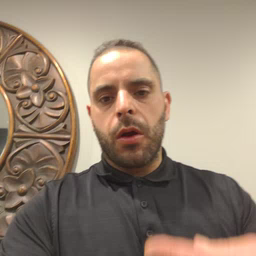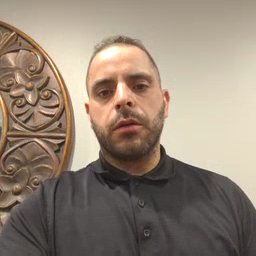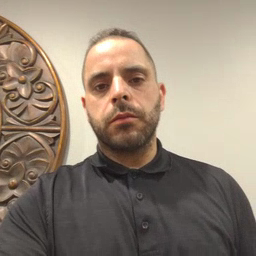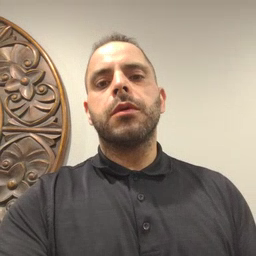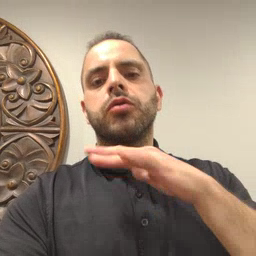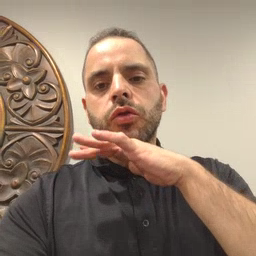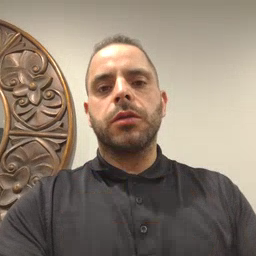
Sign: dirty